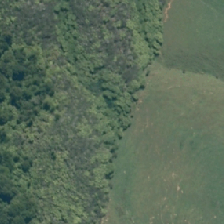
Land cover: broadleaved_indigenous_hardwood